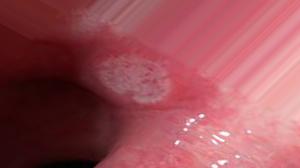
Condition: Mouth Ulcer